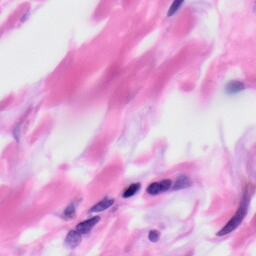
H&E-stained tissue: Skin